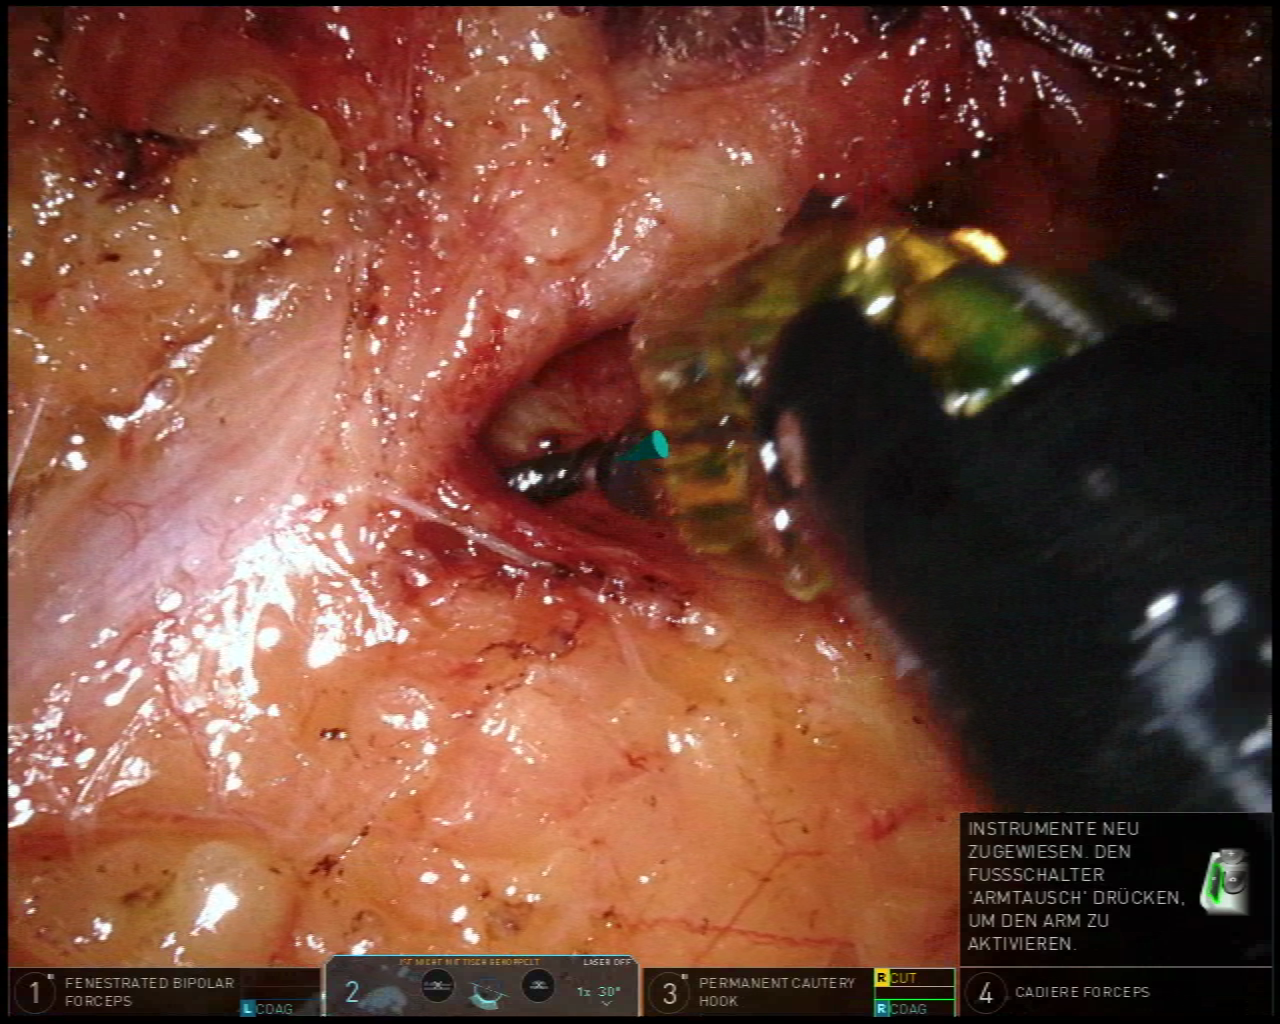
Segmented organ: inferior_mesenteric_artery
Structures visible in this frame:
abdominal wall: no
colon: no
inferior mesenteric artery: yes
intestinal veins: no
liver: no
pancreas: no
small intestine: no
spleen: no
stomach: no
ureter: no
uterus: no
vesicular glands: no